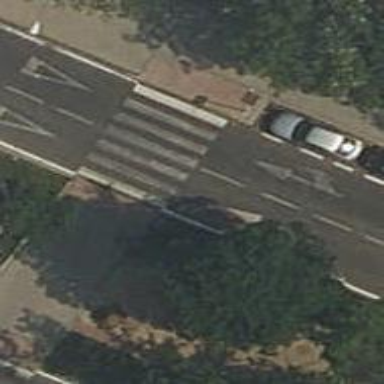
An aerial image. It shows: Uncontrolled zebra crossing on the road.